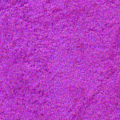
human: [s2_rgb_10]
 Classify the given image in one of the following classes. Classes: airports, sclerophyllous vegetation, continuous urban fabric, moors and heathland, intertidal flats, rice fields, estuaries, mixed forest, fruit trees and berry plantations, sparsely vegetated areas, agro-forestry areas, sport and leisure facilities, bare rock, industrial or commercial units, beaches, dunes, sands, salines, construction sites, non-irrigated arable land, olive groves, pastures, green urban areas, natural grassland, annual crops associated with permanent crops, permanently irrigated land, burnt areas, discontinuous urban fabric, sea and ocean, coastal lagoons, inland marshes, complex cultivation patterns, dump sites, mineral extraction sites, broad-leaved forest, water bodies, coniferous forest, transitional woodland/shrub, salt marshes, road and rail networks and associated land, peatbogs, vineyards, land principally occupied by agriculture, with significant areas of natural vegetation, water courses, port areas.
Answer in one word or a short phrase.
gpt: sea and ocean